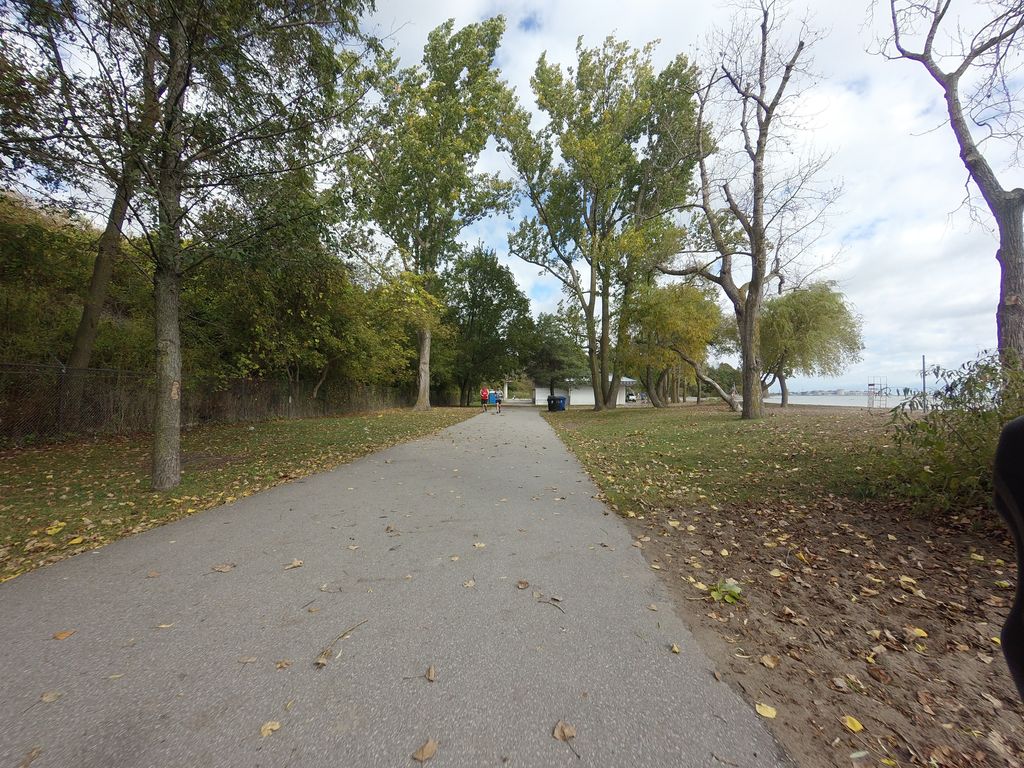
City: toronto